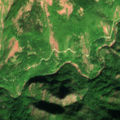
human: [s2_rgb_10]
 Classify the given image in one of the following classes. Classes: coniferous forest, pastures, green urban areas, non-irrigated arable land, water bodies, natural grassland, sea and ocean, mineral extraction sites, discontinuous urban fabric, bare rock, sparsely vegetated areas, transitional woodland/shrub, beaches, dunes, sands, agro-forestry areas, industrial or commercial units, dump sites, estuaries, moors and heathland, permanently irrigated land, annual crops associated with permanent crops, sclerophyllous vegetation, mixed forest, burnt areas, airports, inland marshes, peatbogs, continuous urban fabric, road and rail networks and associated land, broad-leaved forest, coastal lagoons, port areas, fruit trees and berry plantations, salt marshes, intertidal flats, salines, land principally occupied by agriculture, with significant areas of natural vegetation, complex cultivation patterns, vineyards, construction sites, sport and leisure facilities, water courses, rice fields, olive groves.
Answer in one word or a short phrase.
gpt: broad-leaved forest, transitional woodland/shrub